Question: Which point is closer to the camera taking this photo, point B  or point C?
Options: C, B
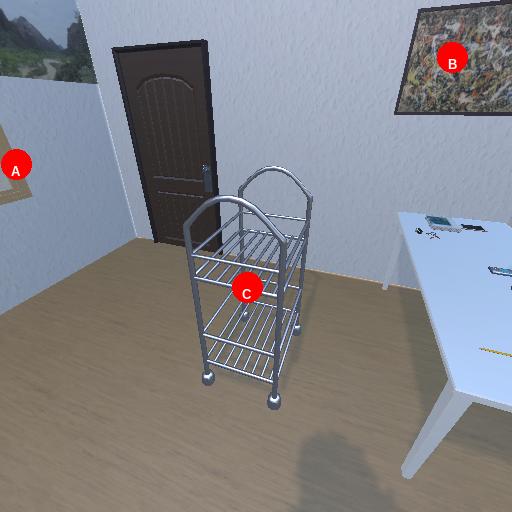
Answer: C